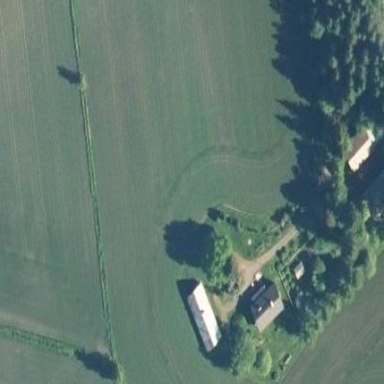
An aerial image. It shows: Farmyard area.